Question: I have a Highchart which displays earth and water pressure data (stored in the Database). I want to mark the area between the various points on x-axis with different colors which marks the type of area from where the data was collected. I have the color data (shown on top in a table) but I need to mark it on the chart
My chart looks as follows:

I want the chart to be viewed so as the background color from 284 to 285 is orange and from 285 to 286 is Pink and so on...
How can I do that
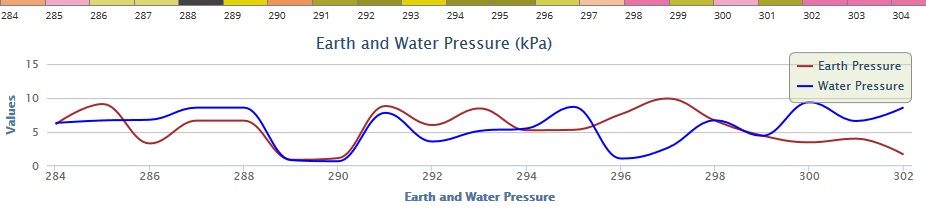
Answer: You have two possibilities:
- <URL>